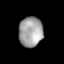
Tissue: lung
Cell type: T cells
Senescence score: 0.7105
Nuclear area (px): 701
Mean DAPI intensity: 161.198